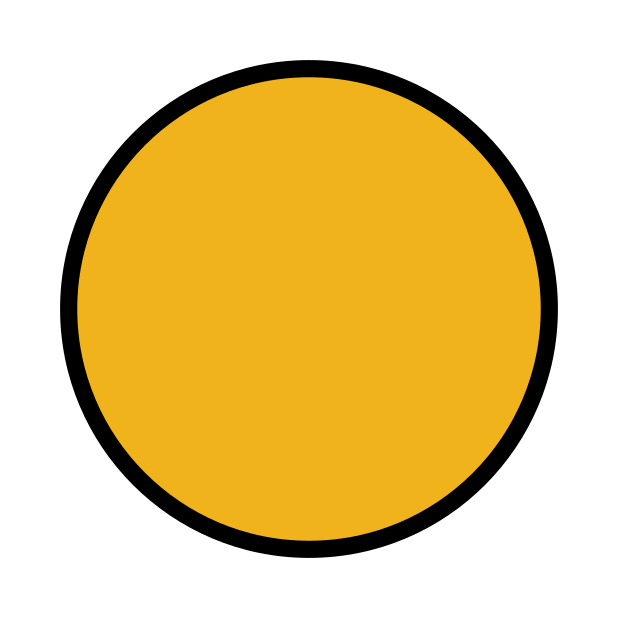
Emoji: 🟠
Name: large orange circle
Unicode: 0x1f7e0